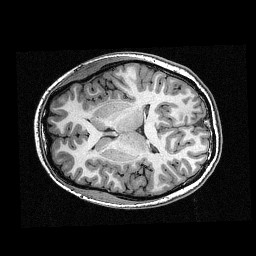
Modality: T1w
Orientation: axial
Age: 20
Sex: female